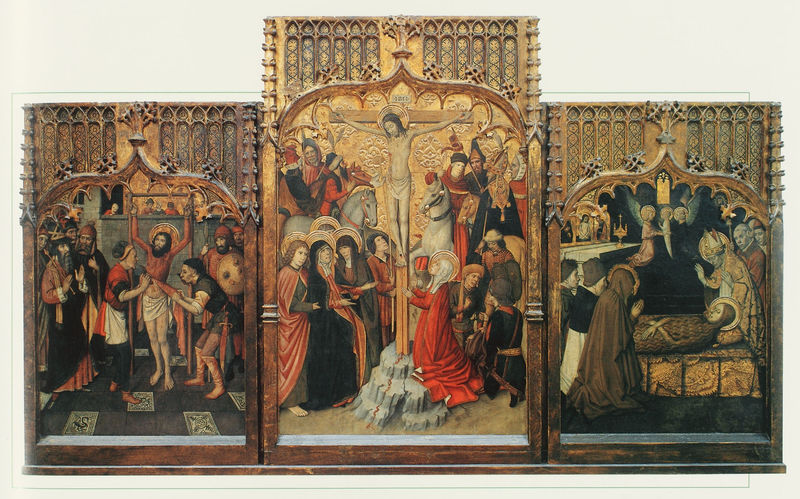
Titel: Martiri de sant Bartomeu, Calvari, Mort de Santa Maria Magdalena; Martyrium des Hl. Bartholomäus, Kalvarienberg, Death of Mary Magdalene
Künstler: Jaume Huguet
Institution: Barcelona, Museu Nacional d’Art de Catalunya
Schlagwörter: flügel, wunde, hintergrund, holz, rot, johannes, tod, tot, gold, pferd, reiter, engel, bischof, bett, schild, blut, kreuz, fliesen, schwert, soldat, beten, gebet, altar, heiligenschein, gotisch, spitzbogen, christus, grab, jesus, kreuzabnahme, kreuzigung, priester, heilige, gothik, maria, magdalena, turban, goldgrund, schnitzereien, tryptichon, teilung, sterbebett, apostel, marter, golgatha, klappaltar, geiselung, gogatha